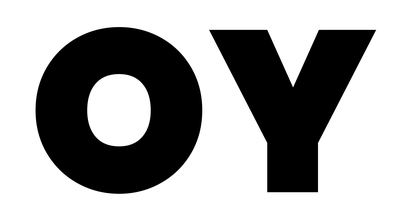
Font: Poppins-Black